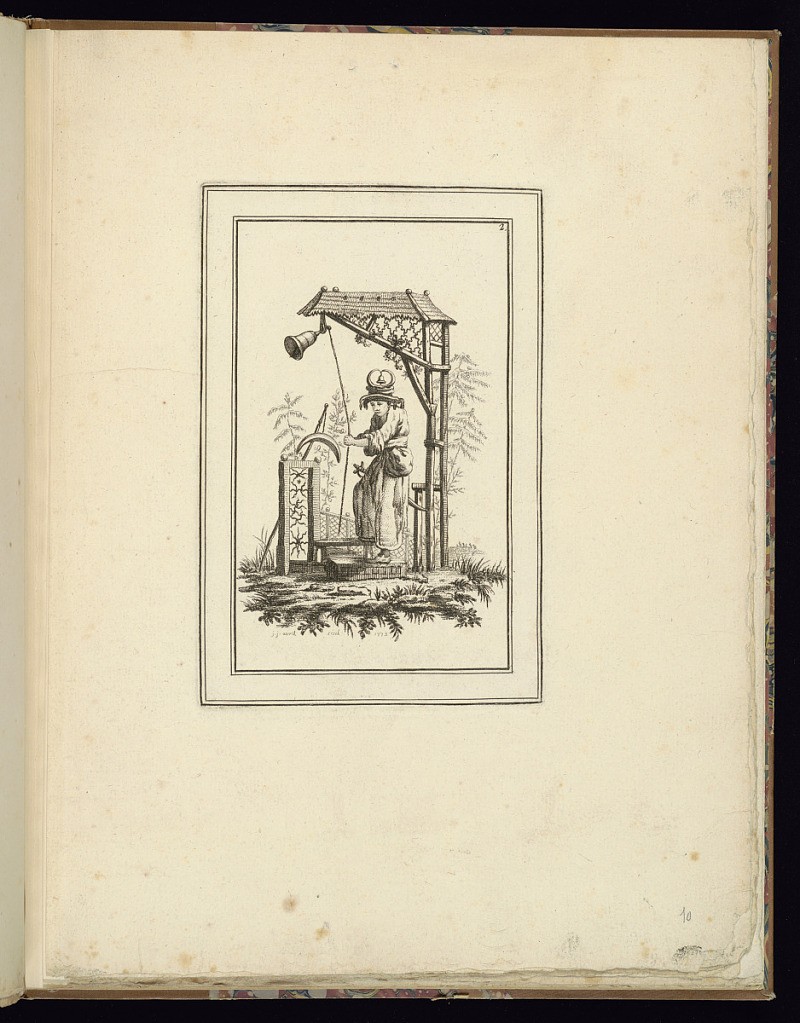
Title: Man Ringing a Bell
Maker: Jean-Baptiste Pillement, French, 1728–1808
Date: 1773
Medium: Etching on laid paper
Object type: Print
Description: Plate from a series of chinoiserie prints depicting figures in landscapes. A man wearing a hat with a bell, and a sword, rings a bell hanging from a roofed structure in a garden landscape with a trellised fence in the background. The plate is numbered, signed, and dated.